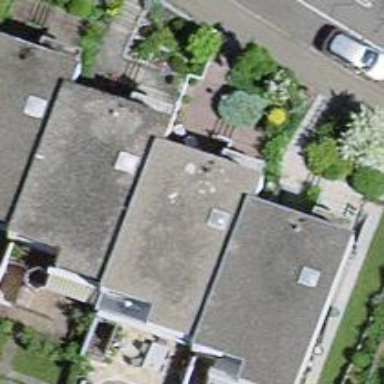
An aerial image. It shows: Terrace building with flat roof.